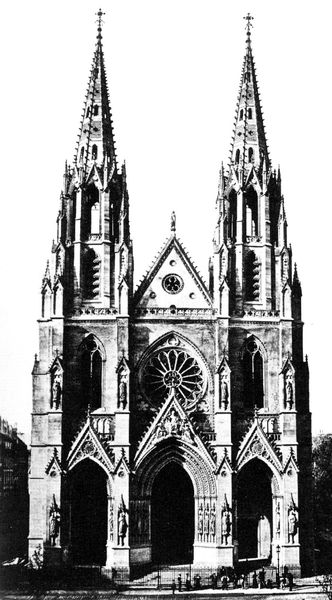
Titel: Sainte-Clotilde in Paris
Künstler: Franz Christian Gau
Standort: Paris (EU - F)
Schlagwörter: himmel, weiß, dreieck, fenster, frankreich, paris, schwarz, säulen, zaun, spitze, kirche, drei, personen, front, gotik, kreis, rund, turm, schiffe, bogen, fassade, giebel, figuren, treppe, spitz, stufen, tor, foto, fotografie, bögen, eingang, türme, dom, schwarzweiß, kathedrale, portal, statuen, gotisch, rosette, spitzbogen, spitzbögen, westen, dreick, tympanon, notre dame, westfassade, westwerk, filialen, gewandfiguren, ile de paris, stufen-säulen